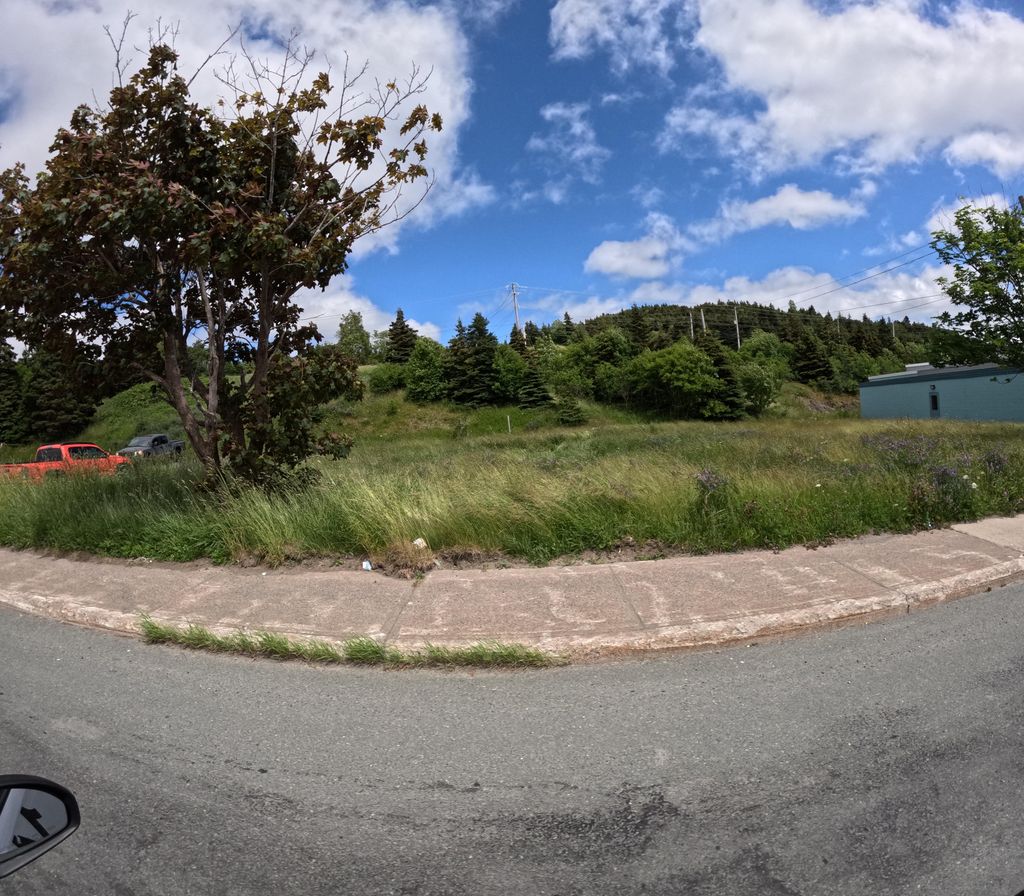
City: st_johns